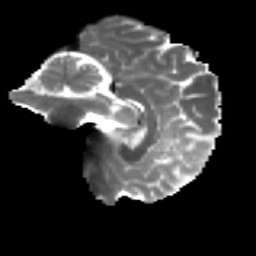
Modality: T2w
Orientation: sagittal
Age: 31
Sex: male
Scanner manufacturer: ge
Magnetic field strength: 3 T
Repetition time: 7.8 s
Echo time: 0.061 s